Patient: sex M, age 71
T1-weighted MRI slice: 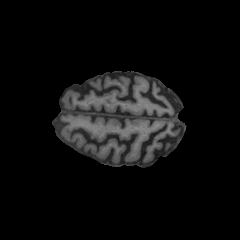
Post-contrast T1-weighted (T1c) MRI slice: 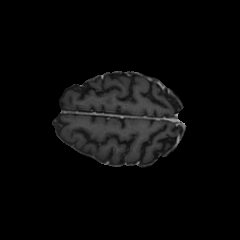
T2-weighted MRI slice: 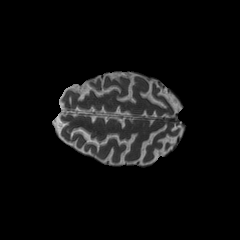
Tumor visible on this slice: no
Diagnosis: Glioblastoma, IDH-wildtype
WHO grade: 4